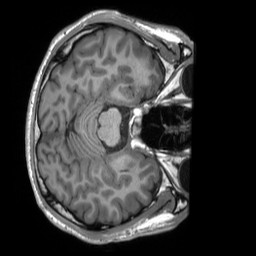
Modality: T1w
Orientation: axial
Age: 29
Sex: male
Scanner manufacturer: siemens
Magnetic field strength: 3 T
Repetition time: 2.3 s
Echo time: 0.00232 s